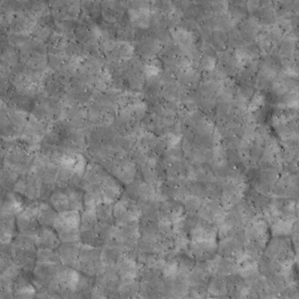
Label: non_frost